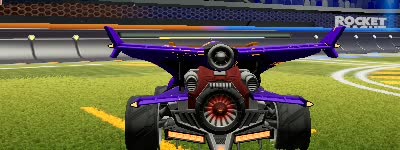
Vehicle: aftershock